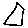
Label: hexagon